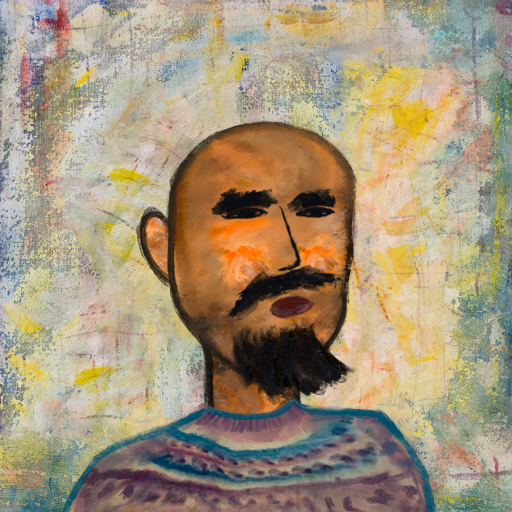
Background: Irani, Head And Neck Side: Gypsy_Queen, Face Side: Mosgoul, Bust: HillGirl, Hair Side: Blank, Head Accessory: Blank, Second Necklace: Blank, Necklace: Blank, Baby: Blank